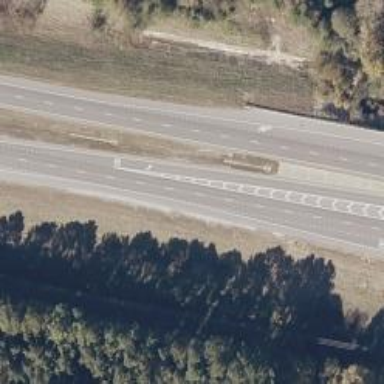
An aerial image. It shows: Expressway with dual carriageways made of asphalt at trunk level.